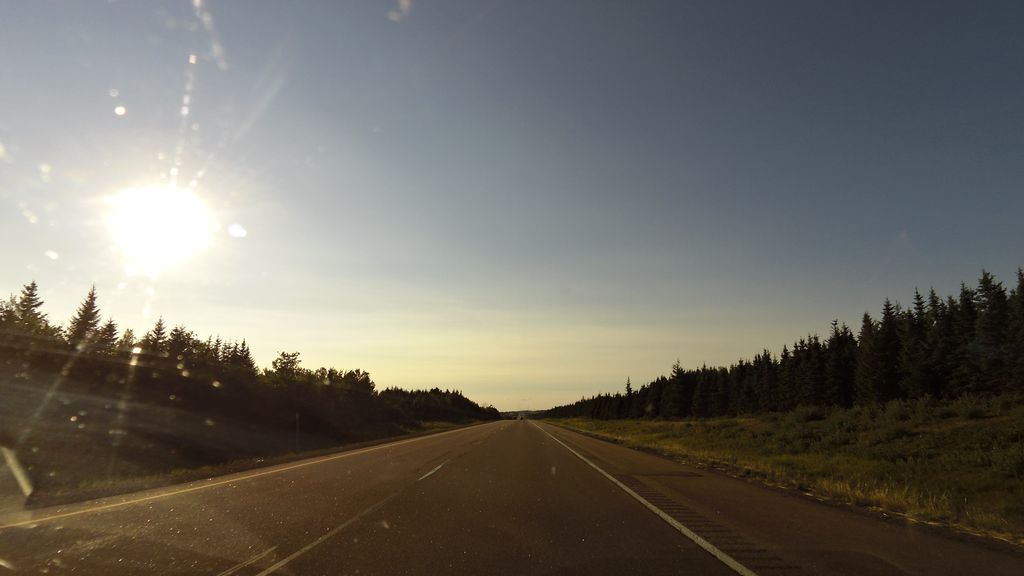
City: charlottetown